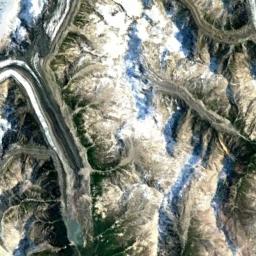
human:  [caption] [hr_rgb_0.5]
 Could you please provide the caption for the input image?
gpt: White snow and brown bare ground intersect on the snow mountain .

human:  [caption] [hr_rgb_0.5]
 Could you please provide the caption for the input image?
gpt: The ground on the snowberg is uneven .

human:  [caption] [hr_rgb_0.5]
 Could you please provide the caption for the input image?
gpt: The snow berg is consist of green plants,Bare land and white snow .

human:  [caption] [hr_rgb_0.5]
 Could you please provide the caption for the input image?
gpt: The snowberg is partly covered with glaciers and some U-shaped valleys are in the snowberg .

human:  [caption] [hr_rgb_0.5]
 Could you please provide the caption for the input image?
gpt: There are some snow on the snowberg .